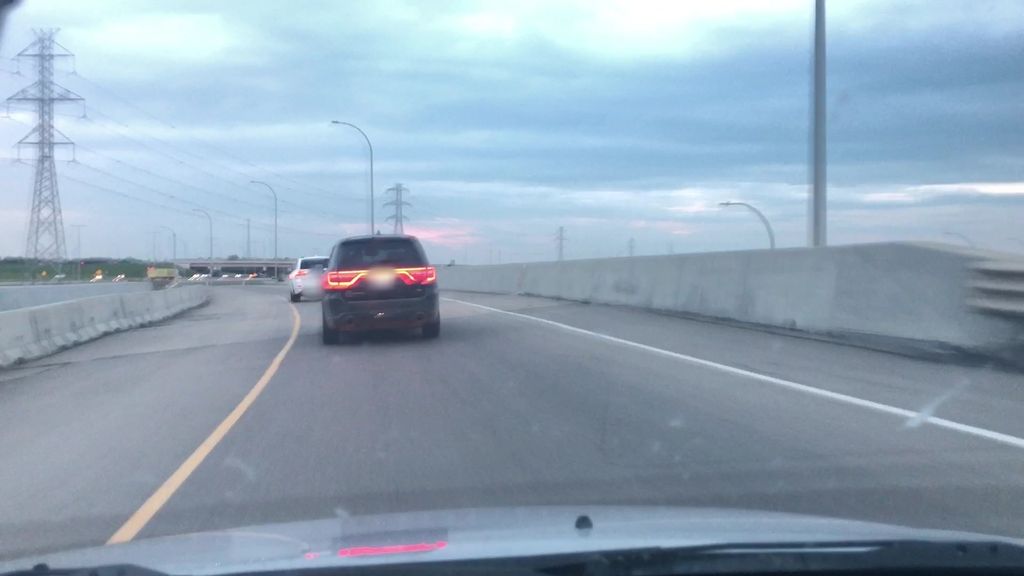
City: edmonton